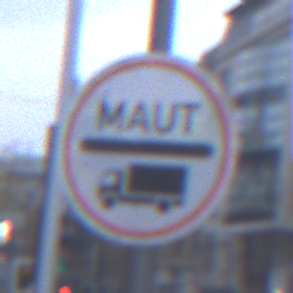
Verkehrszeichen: Mautpflicht
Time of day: SunriseSunset
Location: Outdoor (Urban)
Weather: PartlyCloudy
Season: NotSpecified
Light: Natural